Question: So I looked around and saw someone with the same problem as me and the solution was to use Terminal and kill some processes but I still get the same error. Why is that?

I don't know if my question is clear or not. Basically I need another alternative solution to fix this problem.
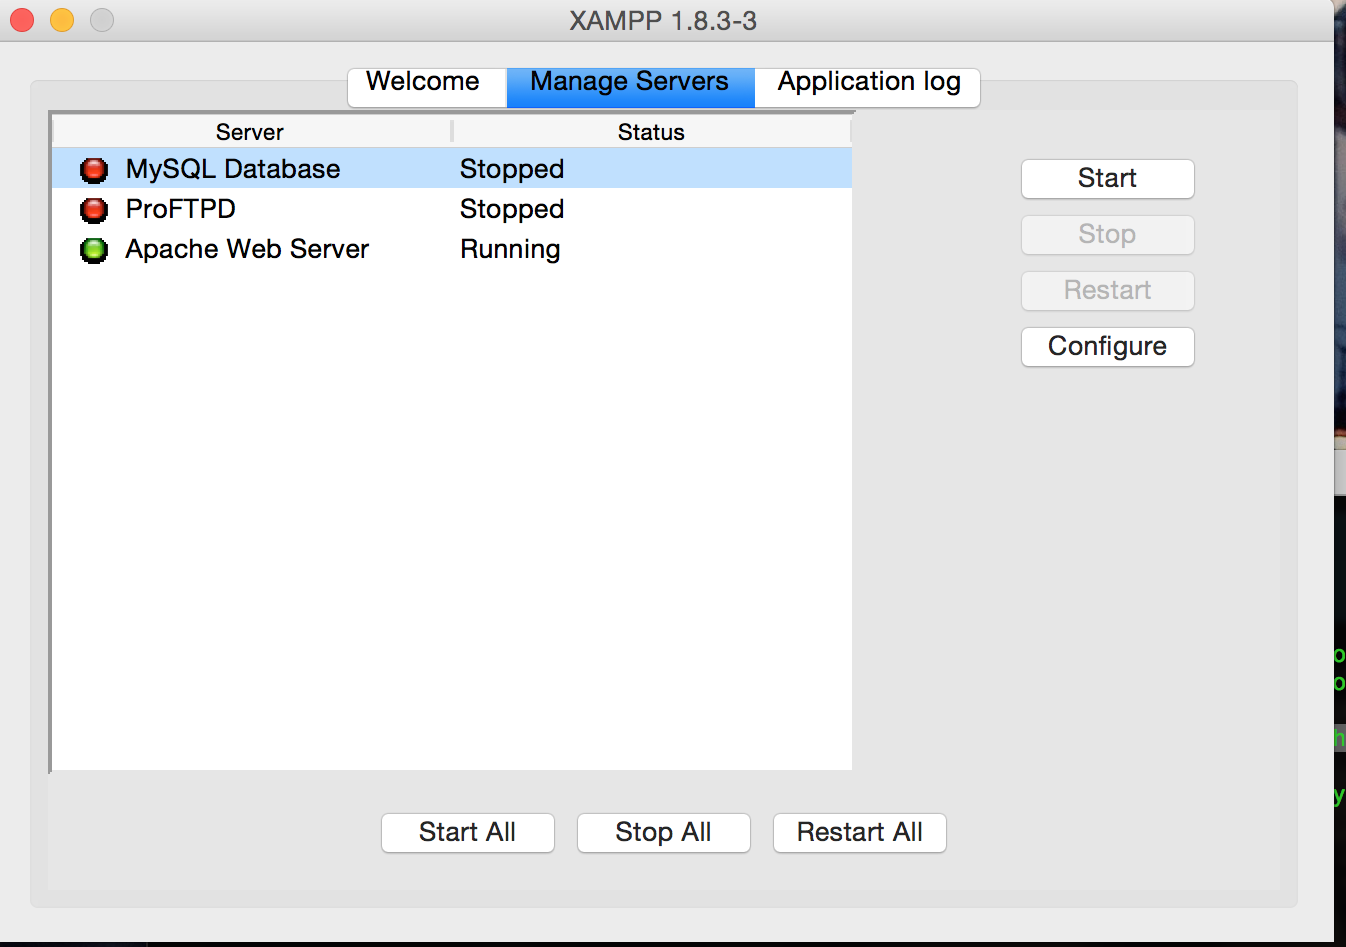
Answer: If the log shows an "XAMPPErrorDomain error 1" error, then its a permission problem. To solve this on OS X, try this:
'''
sudo chmod 600 /Applications/XAMPP/xamppfiles/etc/my.cnf
'''